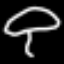
Label: mushroom